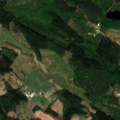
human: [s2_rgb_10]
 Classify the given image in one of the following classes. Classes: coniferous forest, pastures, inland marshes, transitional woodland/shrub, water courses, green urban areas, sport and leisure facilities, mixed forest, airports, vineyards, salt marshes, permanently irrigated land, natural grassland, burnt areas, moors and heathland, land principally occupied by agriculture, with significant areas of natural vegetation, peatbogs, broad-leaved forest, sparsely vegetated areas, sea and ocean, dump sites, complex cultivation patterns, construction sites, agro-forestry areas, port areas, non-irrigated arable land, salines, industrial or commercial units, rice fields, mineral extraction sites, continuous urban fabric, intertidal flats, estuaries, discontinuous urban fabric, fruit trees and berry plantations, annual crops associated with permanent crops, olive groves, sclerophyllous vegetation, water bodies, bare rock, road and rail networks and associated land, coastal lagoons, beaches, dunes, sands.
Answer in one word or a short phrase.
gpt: land principally occupied by agriculture, with significant areas of natural vegetation, coniferous forest, mixed forest, transitional woodland/shrub